Question: A backtick appears in my rendered view in my cakephp application. They sometimes appear in two places:
1. At the very start of the body
2. After echo $this->Form->create();
I can't see a pattern that causes the problem. Is there a known problem that produces backticks?
Example of backtick appearing after 'Form->create()'
'''
<div class="users form">
<h2><?php echo __('Change password'); ?></h2>
<?php
echo $this->Form->create();
echo $this->Form->input(
'password_new',
array(
'label' => 'New Password',
'type' => 'password',
'div' => 'input password required',
'required' => 'required',
)
);
echo $this->Form->input(
'password_new_confirm',
array(
'label' => 'New Password Again',
'type' => 'password',
'div' => 'input password required',
'required' => 'required',
)
);
echo $this->Form->end(__('Change password'));
?>
</div>
<div class="actions">
<?php echo $this->Html->link(__('Back To Settings'), array('action' => 'settings',)); ?>
</div>
'''
Screenshot of HTML output:

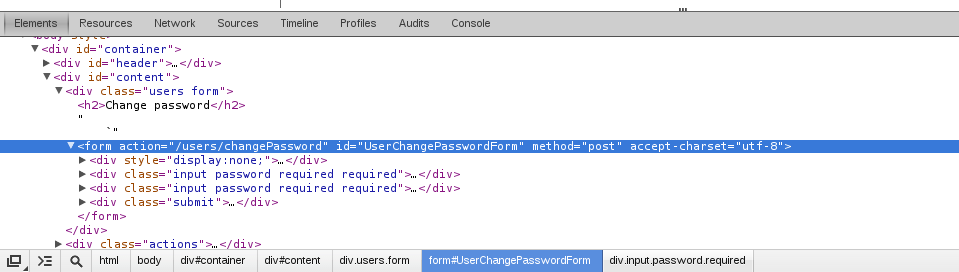
Answer: As you have noted in your answer, it sounds like the backtick ended up being in another file
This is one of the downsides of working with CakePHP: text that is outside of your '<?php ... ?>' tags will be to the final, outputted view that end users will see
This can even happen when using an 'echo' statement in a particular , as well.
For example, using:
'''
echo 'random text that should not be displayed from a controller';
'''
will result in displaying that "random text" in the final, outputted view.
Basically, CakePHP does not seem to enforce a super clean view "output" process so it is mostly up to the developer to keep track of desired view output.